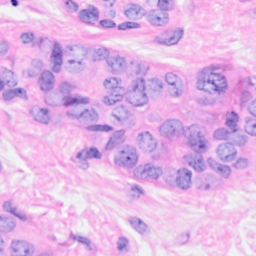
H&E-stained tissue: Breast